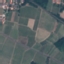
Land use / land cover: PermanentCrop